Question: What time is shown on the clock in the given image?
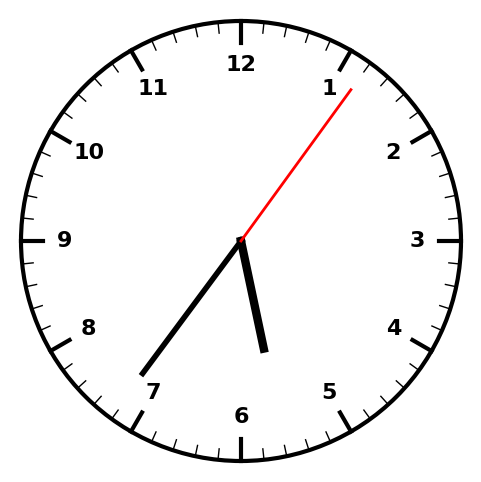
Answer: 05:36:06